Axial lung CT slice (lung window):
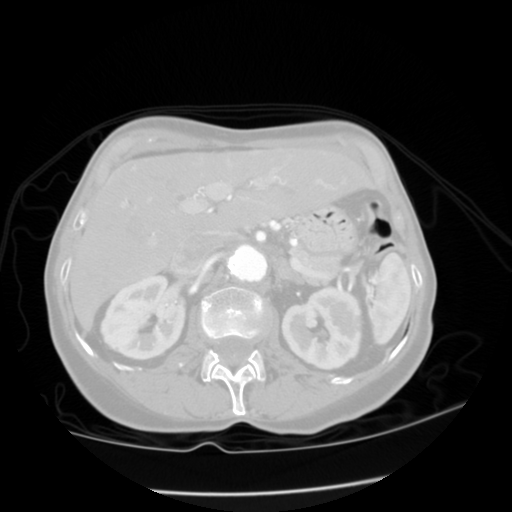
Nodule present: no